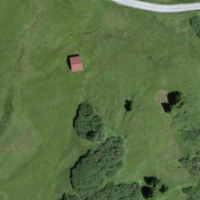
EUNIS habitat code: 26
Species observed at this site:
Saxifraga aizoides